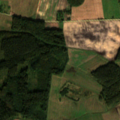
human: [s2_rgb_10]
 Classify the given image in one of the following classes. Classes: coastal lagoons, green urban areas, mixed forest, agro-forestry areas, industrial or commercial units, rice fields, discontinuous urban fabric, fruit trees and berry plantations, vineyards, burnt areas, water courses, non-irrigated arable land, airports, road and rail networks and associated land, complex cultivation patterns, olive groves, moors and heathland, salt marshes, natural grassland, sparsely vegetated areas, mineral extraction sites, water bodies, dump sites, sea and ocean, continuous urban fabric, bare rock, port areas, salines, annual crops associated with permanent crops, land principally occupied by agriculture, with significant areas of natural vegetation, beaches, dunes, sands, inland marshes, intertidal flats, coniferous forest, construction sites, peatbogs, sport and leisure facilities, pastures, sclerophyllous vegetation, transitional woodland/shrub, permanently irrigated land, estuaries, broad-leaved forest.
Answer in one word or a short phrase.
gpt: non-irrigated arable land, land principally occupied by agriculture, with significant areas of natural vegetation, coniferous forest, mixed forest